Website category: auto
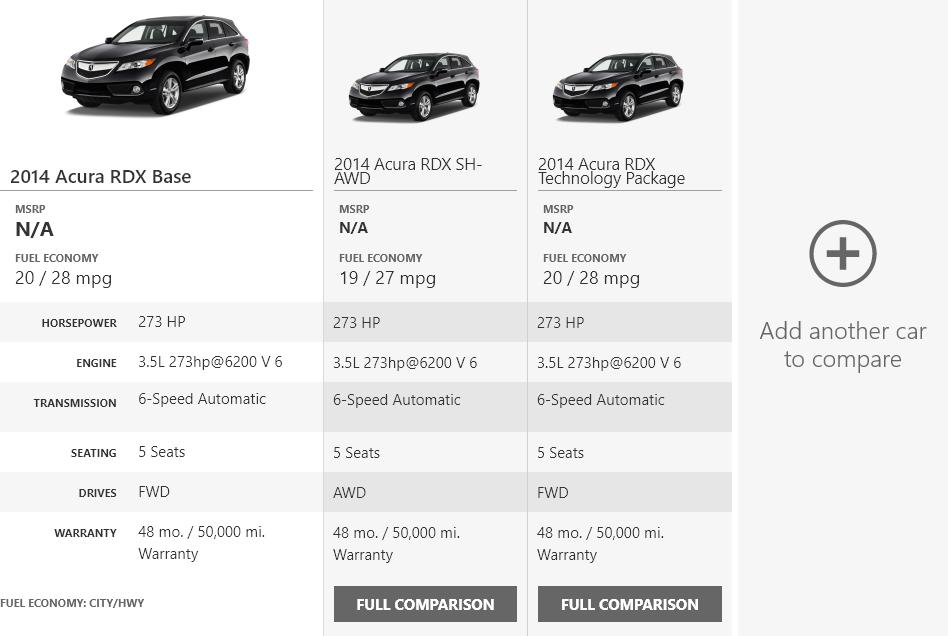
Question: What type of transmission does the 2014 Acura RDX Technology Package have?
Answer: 6-Speed Automatic

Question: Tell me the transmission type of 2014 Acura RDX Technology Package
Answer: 6-Speed Automatic

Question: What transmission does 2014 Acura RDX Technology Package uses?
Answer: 6-Speed Automatic

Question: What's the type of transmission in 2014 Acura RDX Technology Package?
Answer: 6-Speed Automatic

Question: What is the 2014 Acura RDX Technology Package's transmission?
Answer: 6-Speed Automatic

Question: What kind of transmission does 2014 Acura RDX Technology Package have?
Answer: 6-Speed Automatic

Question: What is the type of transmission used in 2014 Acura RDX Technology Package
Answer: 6-Speed Automatic

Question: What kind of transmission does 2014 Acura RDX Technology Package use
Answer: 6-Speed Automatic

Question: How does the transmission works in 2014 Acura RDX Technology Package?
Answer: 6-Speed Automatic

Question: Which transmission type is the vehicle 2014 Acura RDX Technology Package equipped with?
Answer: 6-Speed Automatic

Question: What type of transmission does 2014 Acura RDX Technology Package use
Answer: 6-Speed Automatic

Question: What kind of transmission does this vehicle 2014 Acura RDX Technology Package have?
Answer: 6-Speed Automatic

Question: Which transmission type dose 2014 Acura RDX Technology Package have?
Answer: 6-Speed Automatic

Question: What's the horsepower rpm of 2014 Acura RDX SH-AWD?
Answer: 273 HP

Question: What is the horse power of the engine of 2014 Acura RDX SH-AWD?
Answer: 273 HP

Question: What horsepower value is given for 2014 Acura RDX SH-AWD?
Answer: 273 HP

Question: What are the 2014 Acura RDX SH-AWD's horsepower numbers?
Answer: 273 HP

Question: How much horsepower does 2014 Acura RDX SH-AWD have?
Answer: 273 HP

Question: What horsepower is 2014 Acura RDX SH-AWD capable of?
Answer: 273 HP

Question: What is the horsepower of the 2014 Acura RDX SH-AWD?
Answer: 273 HP

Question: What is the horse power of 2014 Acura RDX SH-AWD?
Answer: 273 HP

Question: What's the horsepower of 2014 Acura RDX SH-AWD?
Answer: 273 HP

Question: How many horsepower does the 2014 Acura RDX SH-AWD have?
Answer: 273 HP

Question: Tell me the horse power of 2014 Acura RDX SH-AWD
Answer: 273 HP

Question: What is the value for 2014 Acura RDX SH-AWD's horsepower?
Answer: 273 HP

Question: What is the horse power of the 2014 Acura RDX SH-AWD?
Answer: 273 HP

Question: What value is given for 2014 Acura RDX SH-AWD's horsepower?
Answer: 273 HP

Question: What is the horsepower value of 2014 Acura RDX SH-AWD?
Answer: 273 HP

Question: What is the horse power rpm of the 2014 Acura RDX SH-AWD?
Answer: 273 HP

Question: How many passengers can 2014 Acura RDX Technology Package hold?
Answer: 5 Seats

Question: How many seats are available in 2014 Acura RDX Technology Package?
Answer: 5 Seats

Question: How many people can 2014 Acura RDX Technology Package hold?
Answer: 5 Seats

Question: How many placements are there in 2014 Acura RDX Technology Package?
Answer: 5 Seats

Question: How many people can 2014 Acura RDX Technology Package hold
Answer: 5 Seats

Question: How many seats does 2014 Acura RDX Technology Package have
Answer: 5 Seats

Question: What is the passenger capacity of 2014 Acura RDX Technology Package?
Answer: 5 Seats

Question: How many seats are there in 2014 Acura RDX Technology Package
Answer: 5 Seats

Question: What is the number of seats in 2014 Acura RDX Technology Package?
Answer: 5 Seats

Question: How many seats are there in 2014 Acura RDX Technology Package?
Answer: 5 Seats

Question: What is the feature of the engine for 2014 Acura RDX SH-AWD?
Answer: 3.5L 273hp@6200 V 6

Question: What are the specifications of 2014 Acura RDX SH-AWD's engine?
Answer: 3.5L 273hp@6200 V 6

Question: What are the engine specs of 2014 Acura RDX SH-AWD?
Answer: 3.5L 273hp@6200 V 6

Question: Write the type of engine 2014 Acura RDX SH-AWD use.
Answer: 3.5L 273hp@6200 V 6

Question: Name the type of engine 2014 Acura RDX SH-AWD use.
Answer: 3.5L 273hp@6200 V 6

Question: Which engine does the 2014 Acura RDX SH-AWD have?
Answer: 3.5L 273hp@6200 V 6

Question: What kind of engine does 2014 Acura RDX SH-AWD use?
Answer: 3.5L 273hp@6200 V 6

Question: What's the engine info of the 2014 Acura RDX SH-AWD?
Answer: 3.5L 273hp@6200 V 6

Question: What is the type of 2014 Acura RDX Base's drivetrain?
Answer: FWD

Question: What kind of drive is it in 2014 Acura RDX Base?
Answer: FWD

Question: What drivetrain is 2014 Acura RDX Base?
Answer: FWD

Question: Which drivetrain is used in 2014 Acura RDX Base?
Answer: FWD

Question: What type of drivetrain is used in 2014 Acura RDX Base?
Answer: FWD

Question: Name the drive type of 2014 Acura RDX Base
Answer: FWD

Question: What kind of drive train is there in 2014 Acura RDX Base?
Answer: FWD

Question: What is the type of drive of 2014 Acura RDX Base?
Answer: FWD

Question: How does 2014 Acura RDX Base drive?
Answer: FWD

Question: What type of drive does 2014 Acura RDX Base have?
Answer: FWD

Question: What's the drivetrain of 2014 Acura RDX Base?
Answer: FWD

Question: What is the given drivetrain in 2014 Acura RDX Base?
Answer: FWD

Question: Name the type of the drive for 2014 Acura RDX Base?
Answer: FWD

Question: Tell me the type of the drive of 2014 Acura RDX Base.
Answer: FWD

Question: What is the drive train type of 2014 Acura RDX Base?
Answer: FWD

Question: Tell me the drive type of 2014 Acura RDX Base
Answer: FWD

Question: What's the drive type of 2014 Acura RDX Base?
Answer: FWD